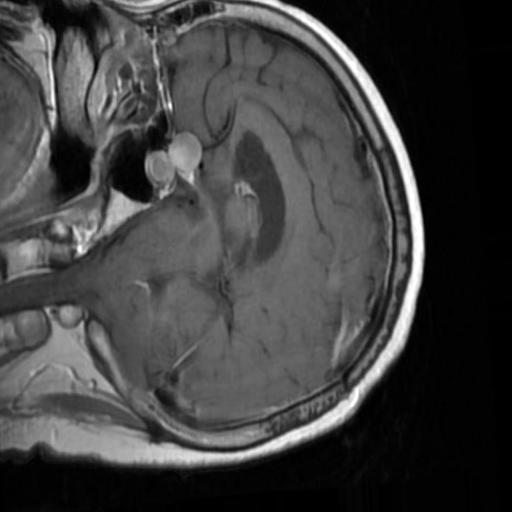
Label: brain_tumor